RGB frame:
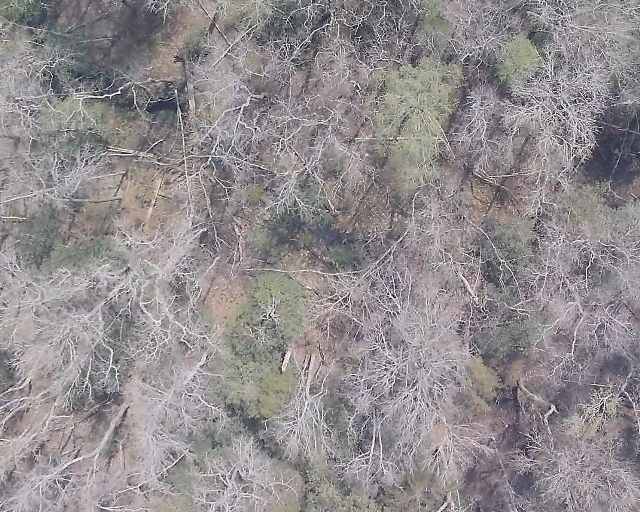
Thermal frame:
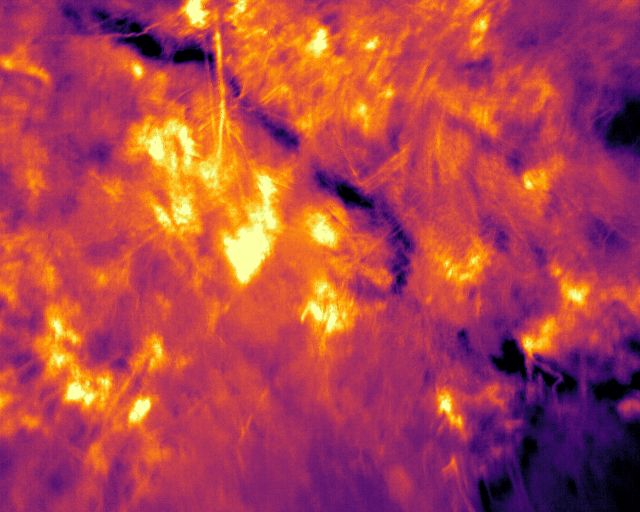
Captured: 2026-02-26 03:42:21
Pixels at or above 80 °C: 0 (fraction of frame: 0)